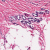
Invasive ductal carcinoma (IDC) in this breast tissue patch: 0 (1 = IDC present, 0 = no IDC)